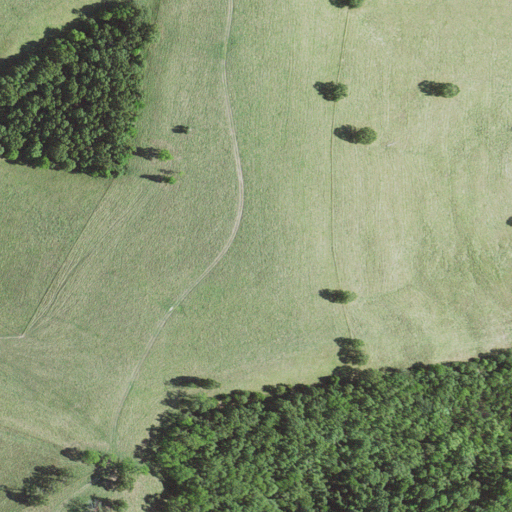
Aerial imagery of mountain in Missouri named Keyger Mountain containing pasture, deciduous forest, and mixed forest